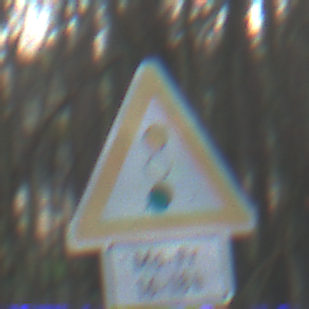
Verkehrszeichen: Lichtzeichenanlage
Zusatzzeichen unten: ZeitangabenMitBeschraenkungAufWochentage2
Umgebung: Outdoor, Nature
Tageszeit: SunriseSunset
Wetter: Clear
Licht: Natural
Jahreszeit: Winter
Kontrast: LowContrast